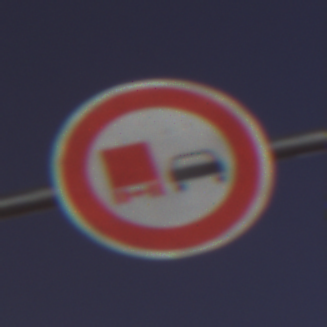
Verkehrszeichen: UeberholverbotKraftfahrzeuge
Umgebung: Outdoor, Urban
Tageszeit: Night
Wetter: PartlyCloudy
Licht: Natural
Jahreszeit: NotSpecified
Kontrast: HighContrast